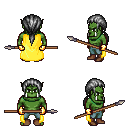
a pixel art fantasy rpg character, male body template, orc, green skin, yellow cape, teal pants, gray ponytail hairstyle, gold gloves, brown shoes, spear, four views (front, back, left, right), 2x2 character sprite sheet, small pixel art, hard edges, no anti-aliasing